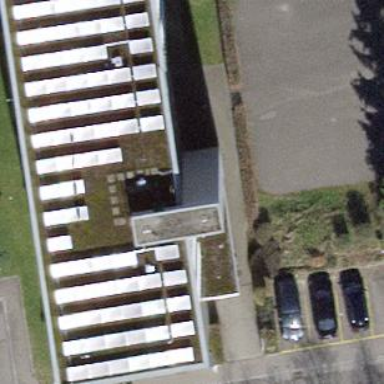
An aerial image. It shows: Flat-roofed apartment building.